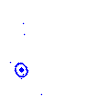
Particle: electron